Field crop: maize
Growth stage: 2
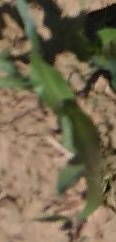
Species: maize